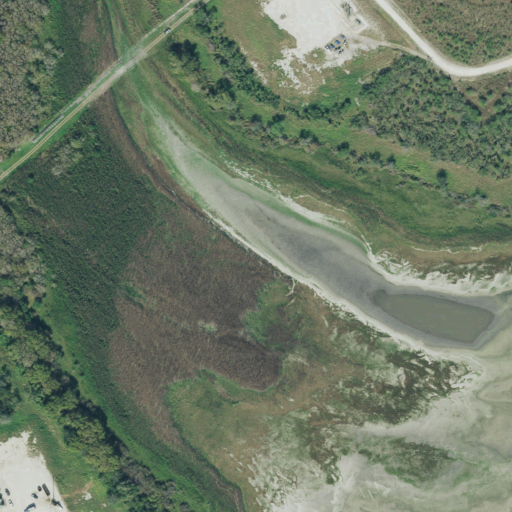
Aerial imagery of valley in Texas named Long Hollow containing open water, shrub, herbaceous wetlands, woody wetlands, medium intensity development, open development, and low intensity development